Aerial crown-view tile of a tropical tree (Barro Colorado Island, Panama), acquired 20250715:
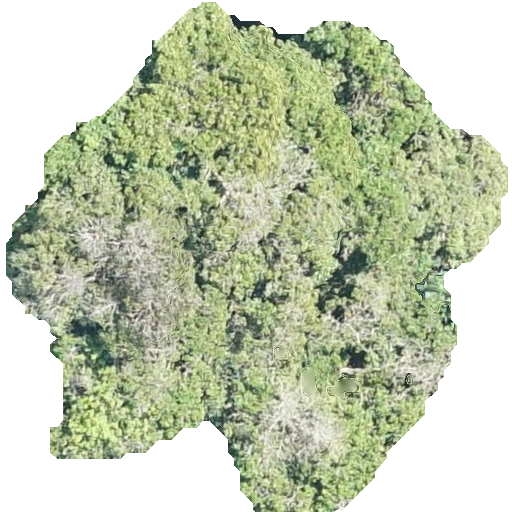
Species: Prioria copaifera
GBIF accepted scientific name: Prioria copaifera
Crown area: 258.497 m²